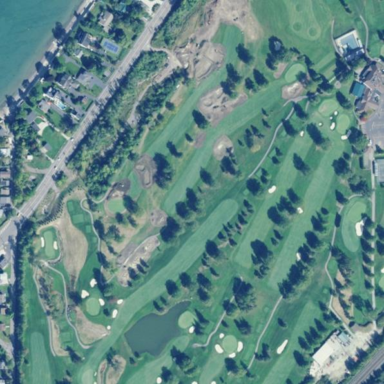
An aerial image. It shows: Golf fairway surrounded by grass.